Question: When I'm typing out new instance variables, they appear white. To turn them green, I do a space/backspace between the semicolon. Is there an XCode secret to automatically going through all of my classes and recognize the variables it has missed?
Something similar happens with the orange #define variables used throughout code too.

UPDATE: This problem appears to be solved in xcode 3.2 with snow leopard.
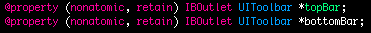
Answer: To do this for a single file I usually select all text, cut, and paste it (cmd-A, cmd-X, cmd-V).
Make sure you've saved the header file with the instance variable first.